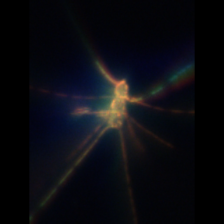
Taxon: Diatom_aggregate
Group: Diatoms